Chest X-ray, AP view. Patient: 54 years old, sex M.
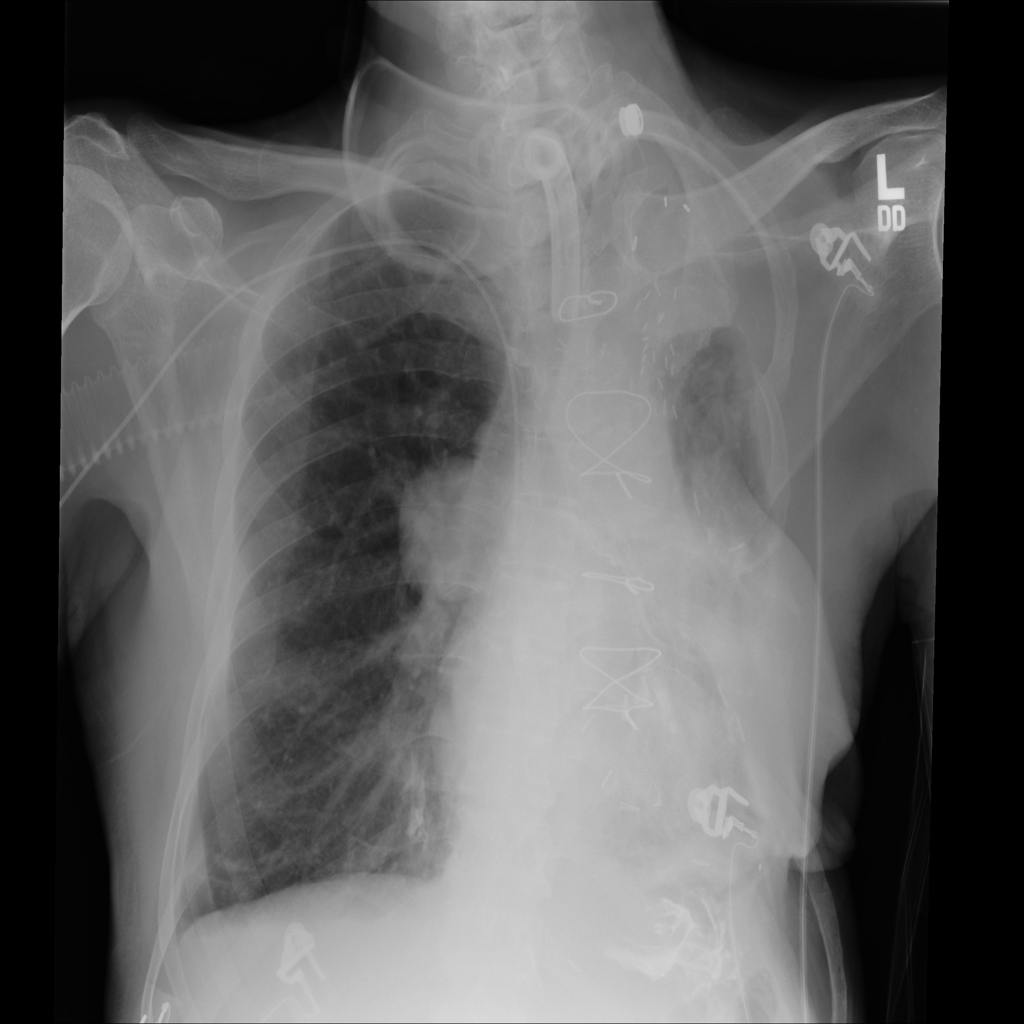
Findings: Atelectasis, Infiltration